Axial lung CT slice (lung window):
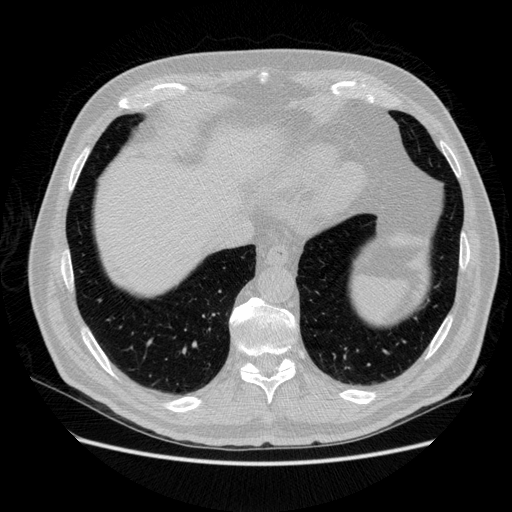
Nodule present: no